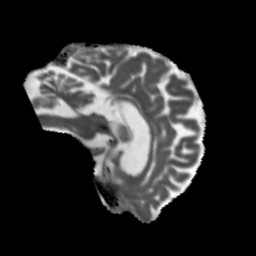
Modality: MD
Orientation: sagittal
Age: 51
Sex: male
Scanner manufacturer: siemens
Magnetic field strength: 3 T
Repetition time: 5.47 s
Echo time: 0.0854 s